Question: I'm developing WinRT metro app using Visual Studio 2013 premium version on Windows 8.1 Enterprise 64 bit machine. After getting windows automatic update, I am facing following error while debugging my app in Visual studio.

Although, it starts the simulator and deployed my solution. But now, I am not able to debug my app using simulator.
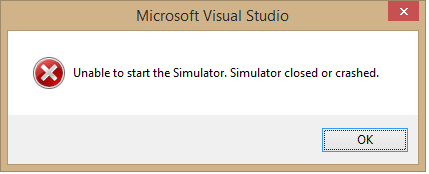
Answer: Don't know the root cause but following solution works for me
1. Close Visual Studio
2. Delete Temporary ASP.Net files
3. Delete VisualStudio Solution.suo file
4. Open Visual Studio and run the solution